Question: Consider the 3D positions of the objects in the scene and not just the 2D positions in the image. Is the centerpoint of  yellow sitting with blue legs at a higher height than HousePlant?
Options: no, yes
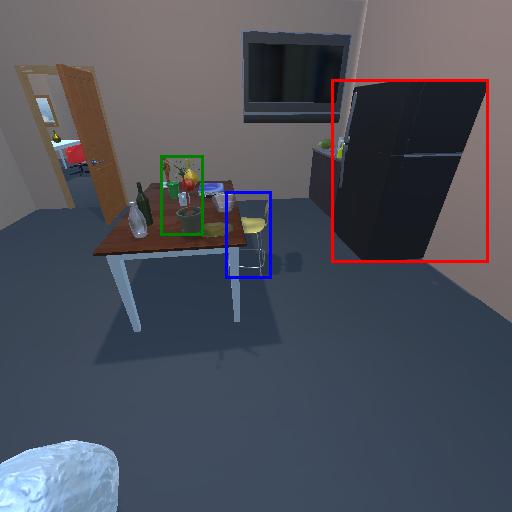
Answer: no